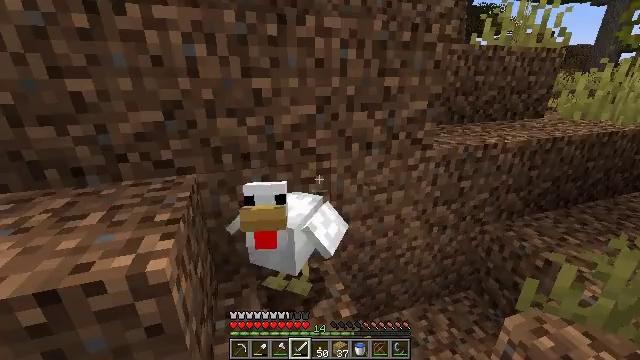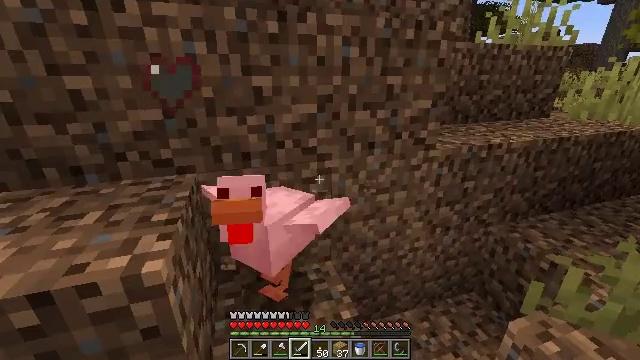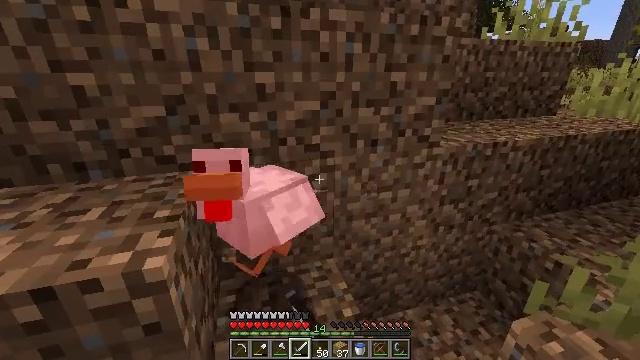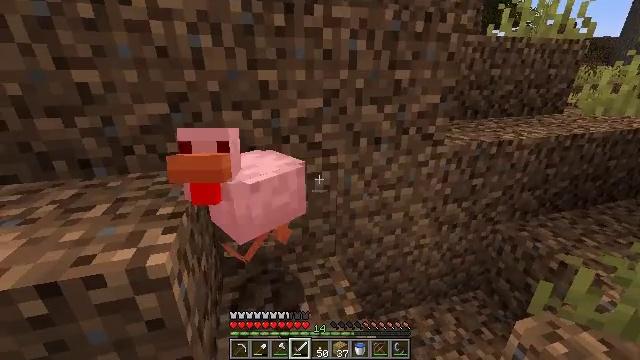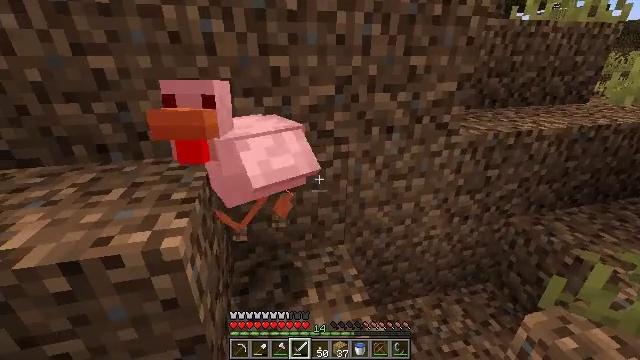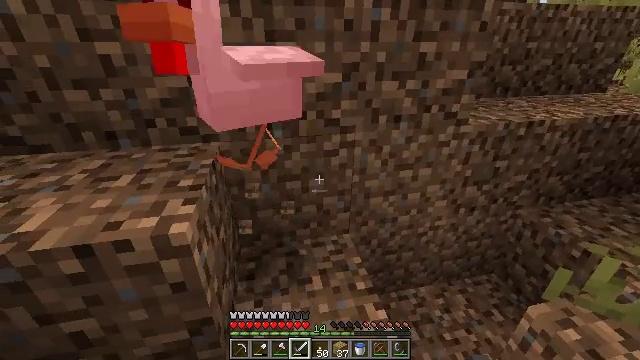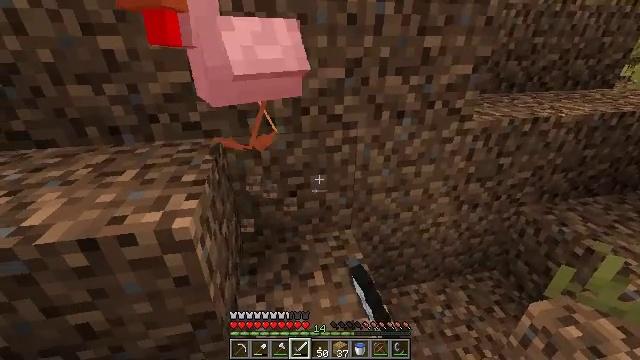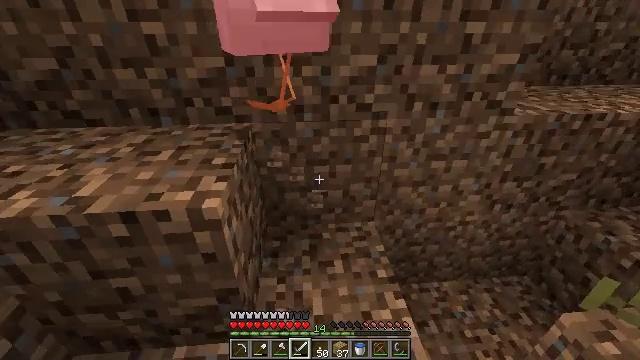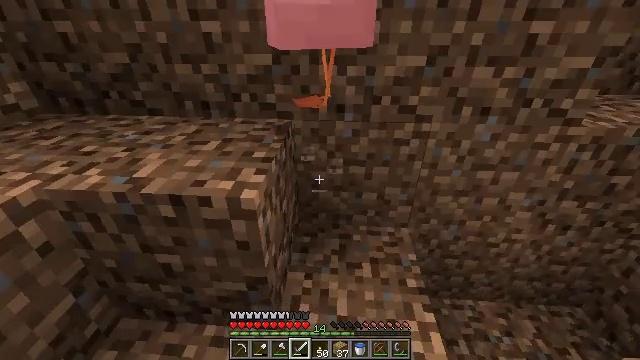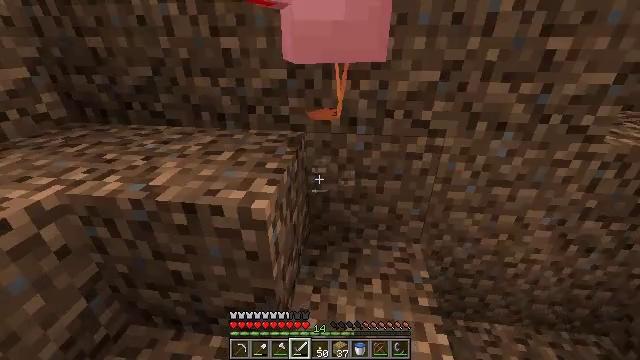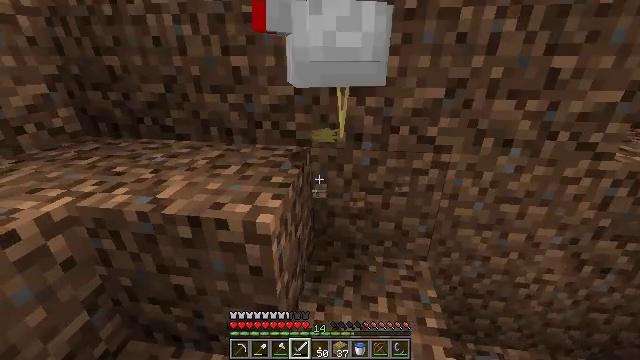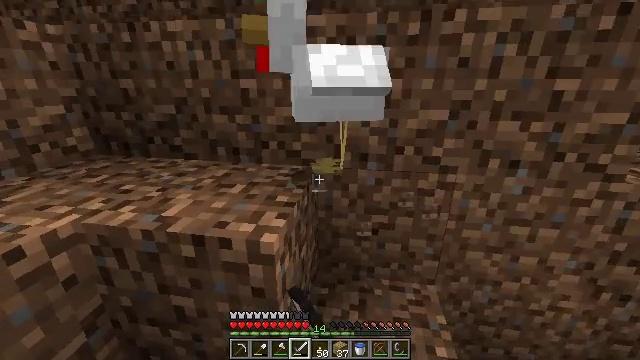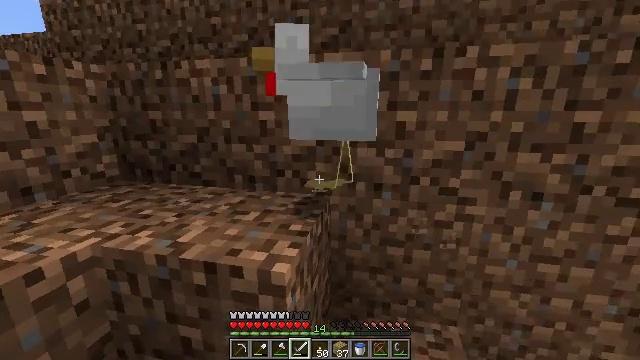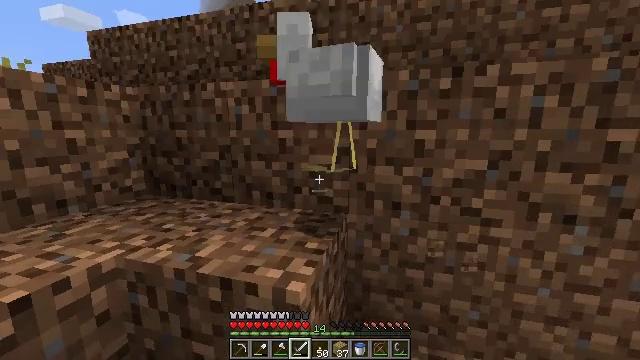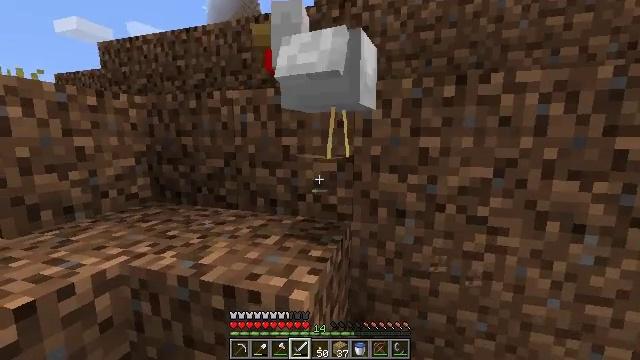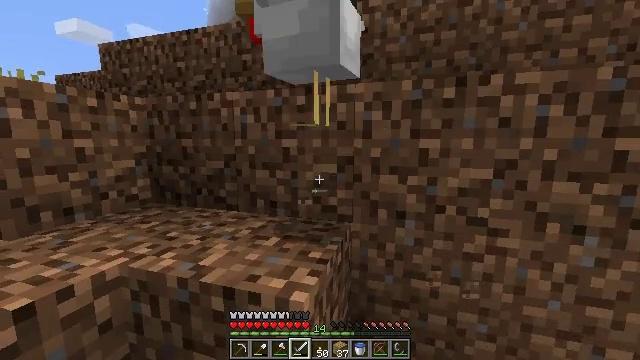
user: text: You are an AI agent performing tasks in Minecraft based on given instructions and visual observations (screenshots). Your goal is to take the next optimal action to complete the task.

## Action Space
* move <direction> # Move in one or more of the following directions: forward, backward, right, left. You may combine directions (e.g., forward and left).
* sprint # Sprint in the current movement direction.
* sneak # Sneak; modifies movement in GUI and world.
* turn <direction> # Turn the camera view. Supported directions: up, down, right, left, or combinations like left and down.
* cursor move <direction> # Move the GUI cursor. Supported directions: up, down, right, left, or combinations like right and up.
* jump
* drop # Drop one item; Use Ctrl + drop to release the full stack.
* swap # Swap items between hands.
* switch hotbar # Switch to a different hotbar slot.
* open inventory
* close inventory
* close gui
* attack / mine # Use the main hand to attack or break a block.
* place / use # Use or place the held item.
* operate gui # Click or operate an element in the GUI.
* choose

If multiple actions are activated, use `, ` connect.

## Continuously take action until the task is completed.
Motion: motion action
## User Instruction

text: Hunt animals.
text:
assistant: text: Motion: attack / mine
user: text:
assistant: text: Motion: attack / mine
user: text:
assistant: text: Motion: no_op
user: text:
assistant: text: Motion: turn left and down
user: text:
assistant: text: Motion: turn left and down, attack / mine
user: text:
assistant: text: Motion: attack / mine
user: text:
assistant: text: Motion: turn left and down
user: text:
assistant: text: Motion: turn left
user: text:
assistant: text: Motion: turn left and up
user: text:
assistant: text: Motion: turn left and up, attack / mine
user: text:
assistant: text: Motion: turn left and up, attack / mine
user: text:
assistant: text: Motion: turn left and up
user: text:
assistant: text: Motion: turn left and up
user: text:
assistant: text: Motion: turn up
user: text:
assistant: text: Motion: attack / mine
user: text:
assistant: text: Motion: turn up, attack / mine
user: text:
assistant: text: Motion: turn left and up
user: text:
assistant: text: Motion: no_op
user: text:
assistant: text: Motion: turn left and up
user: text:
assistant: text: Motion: turn left and up
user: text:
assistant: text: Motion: turn left and up, attack / mine
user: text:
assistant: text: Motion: turn left and up, attack / mine
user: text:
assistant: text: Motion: turn left and up, attack / mine
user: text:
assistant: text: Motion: turn left and up
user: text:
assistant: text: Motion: move forward
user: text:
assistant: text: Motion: move forward and move left, attack / mine
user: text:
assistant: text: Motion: move forward and move left, attack / mine
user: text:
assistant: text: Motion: move forward and move left, turn right, attack / mine
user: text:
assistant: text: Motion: move forward and move left, turn right, jump
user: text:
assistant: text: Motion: move forward and move left, turn right and down, jump